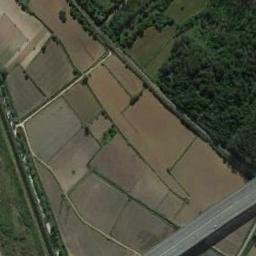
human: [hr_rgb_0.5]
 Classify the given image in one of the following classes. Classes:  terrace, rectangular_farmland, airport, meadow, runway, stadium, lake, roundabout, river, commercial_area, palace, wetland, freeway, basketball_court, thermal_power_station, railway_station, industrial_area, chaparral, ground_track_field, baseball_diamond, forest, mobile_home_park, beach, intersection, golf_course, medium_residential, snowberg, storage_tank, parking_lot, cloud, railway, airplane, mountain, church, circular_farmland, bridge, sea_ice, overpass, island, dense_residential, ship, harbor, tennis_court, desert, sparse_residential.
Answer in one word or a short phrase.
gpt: terrace